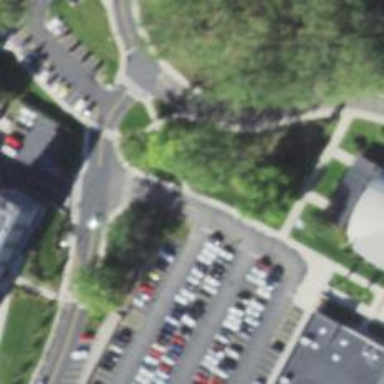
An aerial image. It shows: Path for pedestrians.